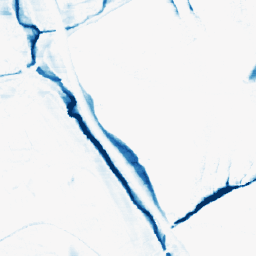
Category: morphological
Decomposition family: morphological_rect
Decomposition parameters: operation: closing
width: 20
height: 5
Upsampling method: nearest
Upsampling parameters: scale: 2
Upsampling scale: 2